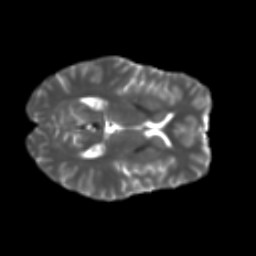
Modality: T2w
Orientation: axial
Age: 23
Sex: female
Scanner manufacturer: ge
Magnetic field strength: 3 T
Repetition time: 7.8 s
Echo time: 0.061 s